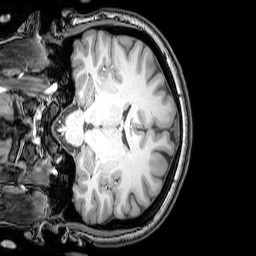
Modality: T1w
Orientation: coronal
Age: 22
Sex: female
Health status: healthy
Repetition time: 0.081 s
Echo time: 0.037 s